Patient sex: M
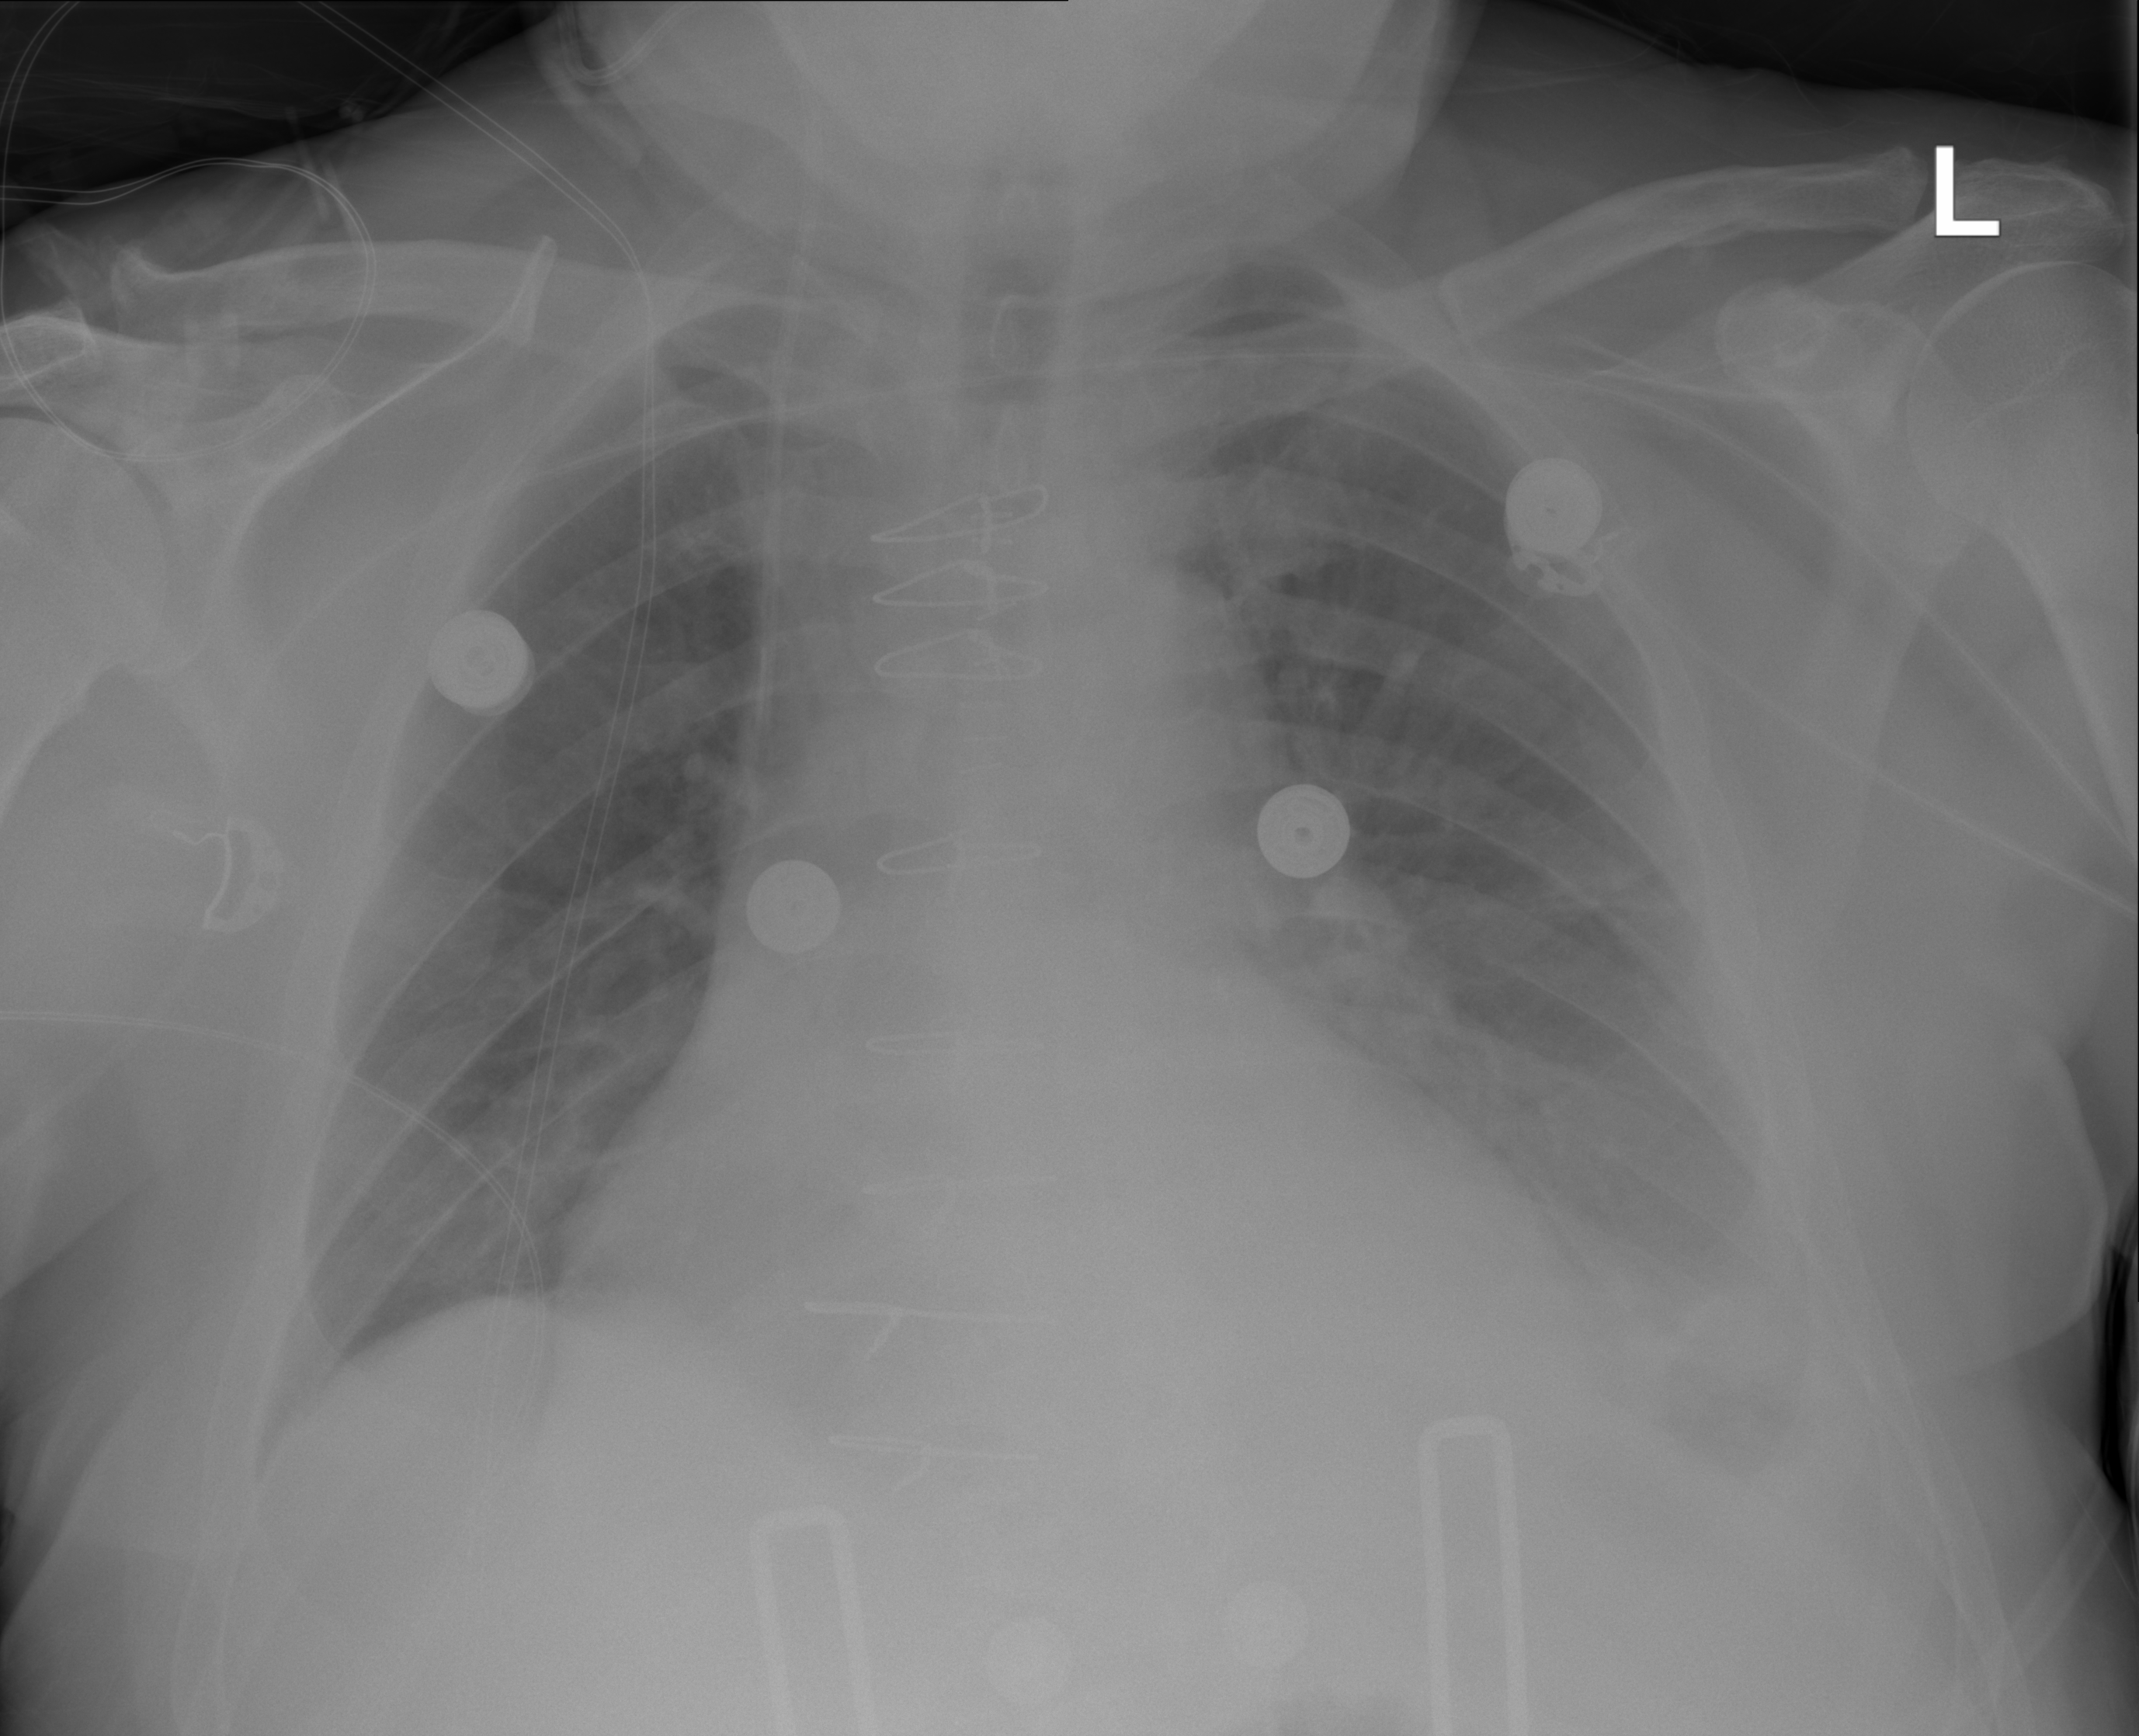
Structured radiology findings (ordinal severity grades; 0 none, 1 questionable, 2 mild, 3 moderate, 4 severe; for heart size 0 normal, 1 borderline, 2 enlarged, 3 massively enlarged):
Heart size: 2
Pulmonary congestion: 0
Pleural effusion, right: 0
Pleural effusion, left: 2
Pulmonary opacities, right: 0
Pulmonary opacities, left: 2
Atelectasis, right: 0
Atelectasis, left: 2